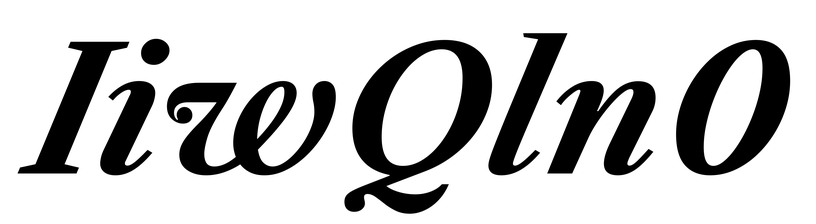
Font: LibreCaslonText-Italic_Bold_Italic